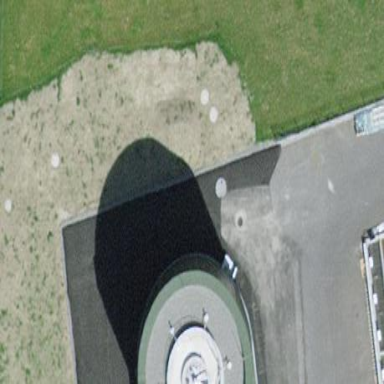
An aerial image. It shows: Building identified as silo.